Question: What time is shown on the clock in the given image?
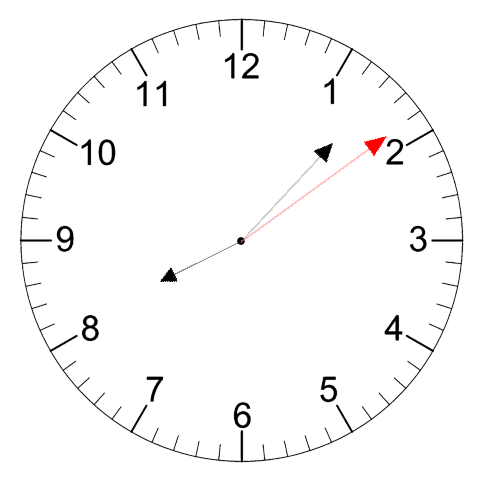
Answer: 08:07:09